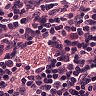
Metastatic tissue present: no